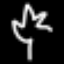
Label: leaf